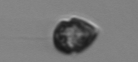
Label: Heterocapsa_rotundata